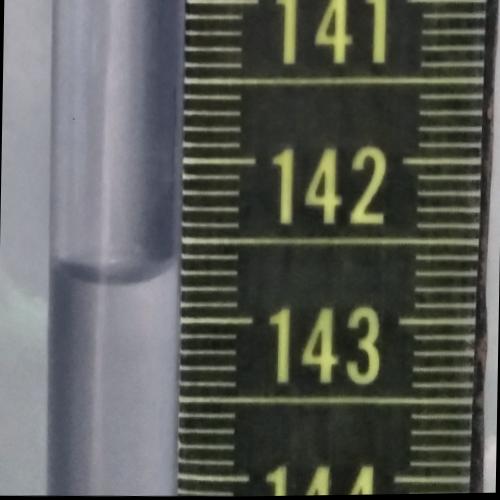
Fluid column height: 142.7 cm